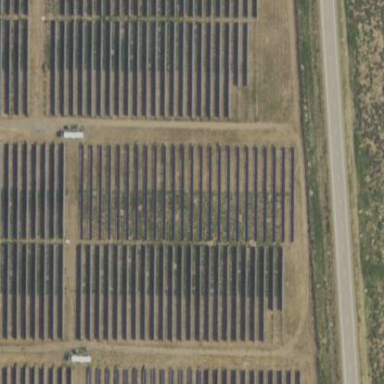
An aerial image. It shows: Solar power generator using photovoltaic panels.